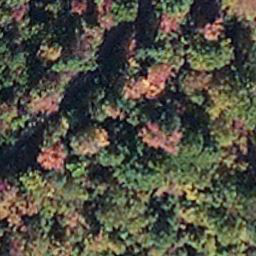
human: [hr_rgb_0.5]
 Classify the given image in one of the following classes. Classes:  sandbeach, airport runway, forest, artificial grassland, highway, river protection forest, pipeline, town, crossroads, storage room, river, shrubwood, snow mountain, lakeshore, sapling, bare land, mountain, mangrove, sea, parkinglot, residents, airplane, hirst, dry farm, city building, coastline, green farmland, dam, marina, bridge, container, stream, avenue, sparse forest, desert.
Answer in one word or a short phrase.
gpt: mangrove